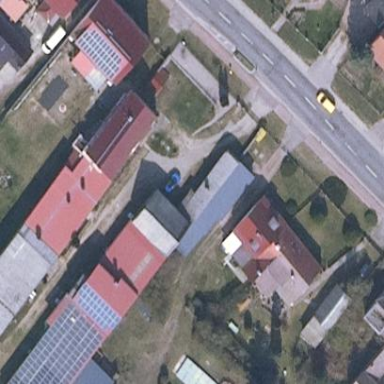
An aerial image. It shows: Gray building with gabled roof.